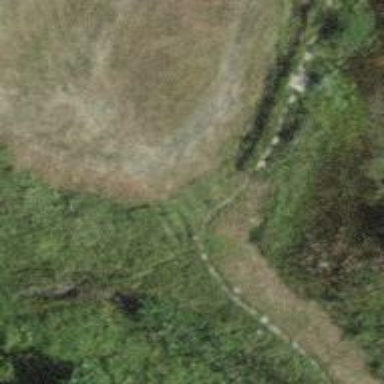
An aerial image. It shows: Unpaved path.